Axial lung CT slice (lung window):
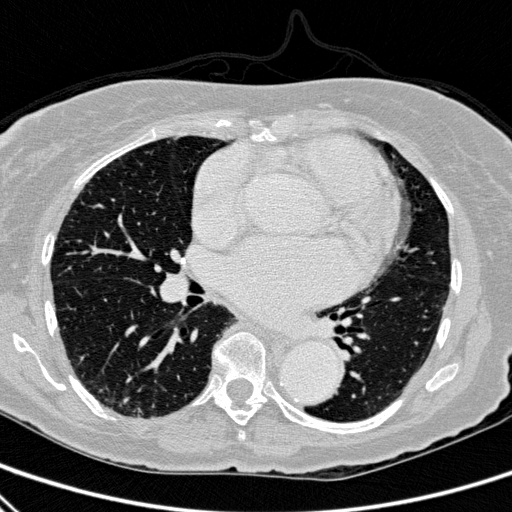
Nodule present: no